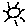
Label: sun